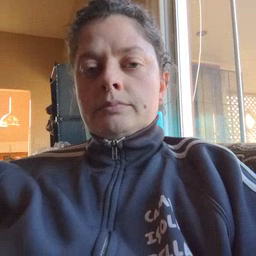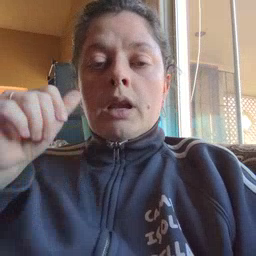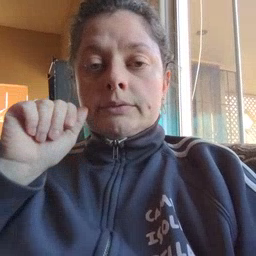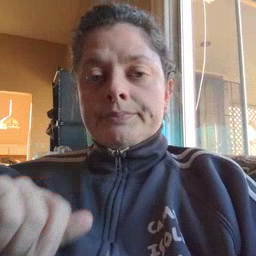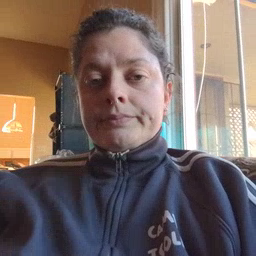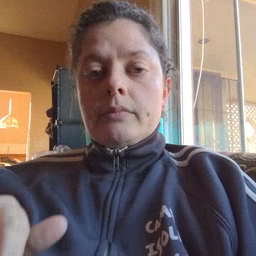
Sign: aunt